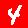
Digit: 4